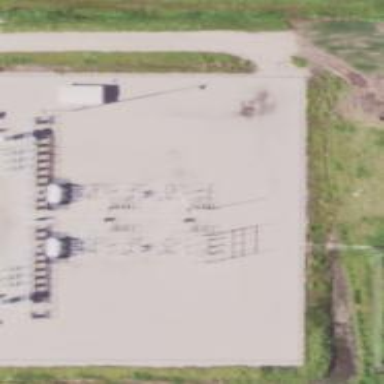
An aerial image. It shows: Switch for power supply.